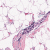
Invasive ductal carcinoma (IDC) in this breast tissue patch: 0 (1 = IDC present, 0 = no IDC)